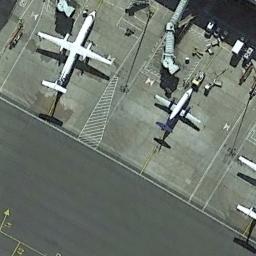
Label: airplane